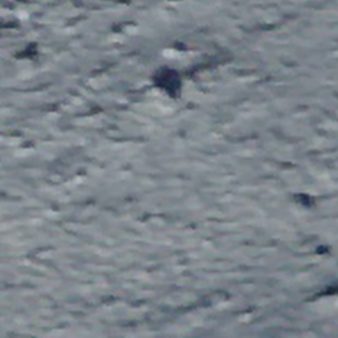
Label: other